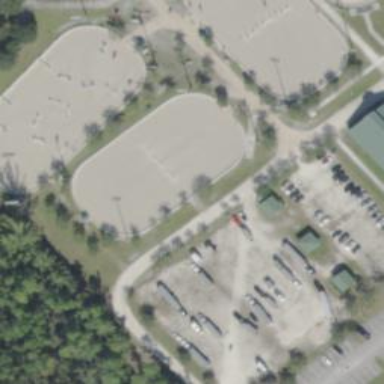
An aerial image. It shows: There is sandy equestrian pitch with fence around it.